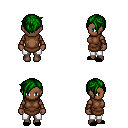
a pixel art fantasy rpg character, female body template, human, dark skin, brown tunic, white pants, green pixie cut hairstyle, leather bracers, black slippers, four views (front, back, left, right), 2x2 character sprite sheet, small pixel art, hard edges, no anti-aliasing